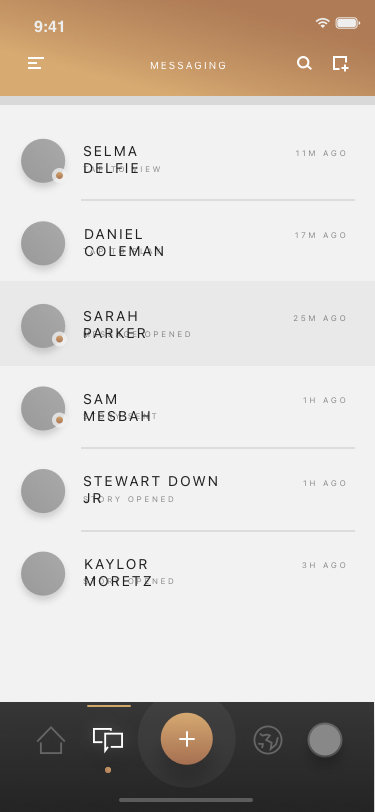
Text in this UI design:
story opened
3h ago
kaylor moretz
story opened
1h ago
stewart down jr
story sent
1h ago
sam MESBAH
message opened
25m ago
sarah parker
tap to play
17m ago
daniel coleman
tap to view
11m ago
Selma Delfie
messaging
9:41